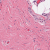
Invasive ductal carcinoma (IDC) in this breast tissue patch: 0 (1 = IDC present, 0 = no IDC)